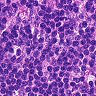
Metastatic tissue present: no